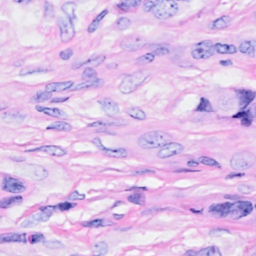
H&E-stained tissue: Breast